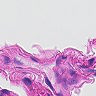
Metastatic tissue present: no